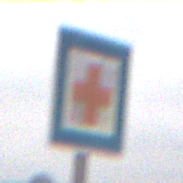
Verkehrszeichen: ErsteHilfe
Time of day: Midday
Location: Outdoor (RoadRail)
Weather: Overcast
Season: NotSpecified
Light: Natural